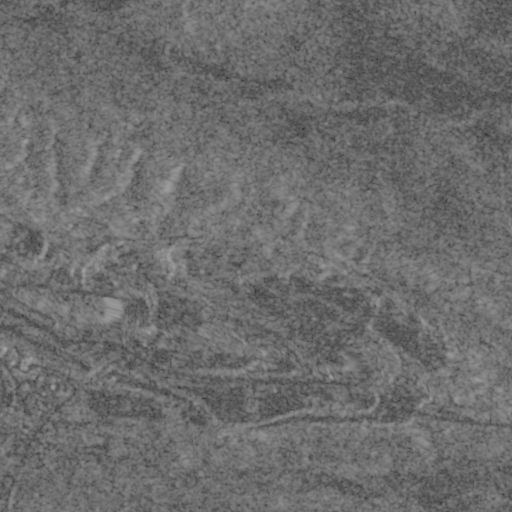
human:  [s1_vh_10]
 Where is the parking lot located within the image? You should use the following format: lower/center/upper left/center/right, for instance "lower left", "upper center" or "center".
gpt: The parking lot is located in the lower left of the image.
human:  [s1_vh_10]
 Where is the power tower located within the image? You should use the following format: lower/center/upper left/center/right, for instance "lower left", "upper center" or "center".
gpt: The power tower is located in the lower of the image.
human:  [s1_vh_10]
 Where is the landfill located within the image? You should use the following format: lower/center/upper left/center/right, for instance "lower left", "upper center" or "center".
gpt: There is no landfill in the image.

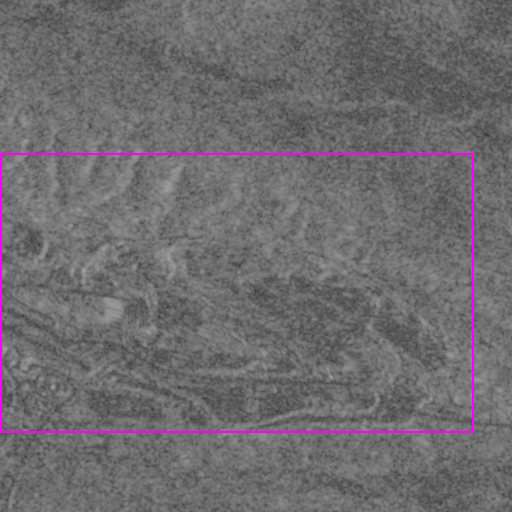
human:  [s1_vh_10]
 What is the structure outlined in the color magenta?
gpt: The structure outlined in magenta is a quarry.
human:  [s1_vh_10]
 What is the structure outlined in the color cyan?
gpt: There is no cyan outline.